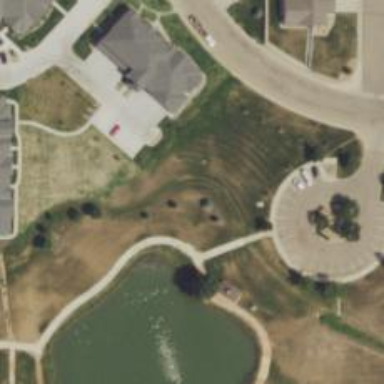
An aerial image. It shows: Disc golf course designed for leisure and sport.